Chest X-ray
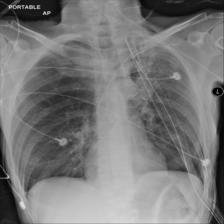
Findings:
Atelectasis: positive
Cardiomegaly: negative
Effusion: positive
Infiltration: positive
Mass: negative
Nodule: negative
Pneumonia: negative
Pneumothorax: positive
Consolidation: negative
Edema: negative
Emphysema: negative
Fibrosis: negative
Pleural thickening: negative
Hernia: negative